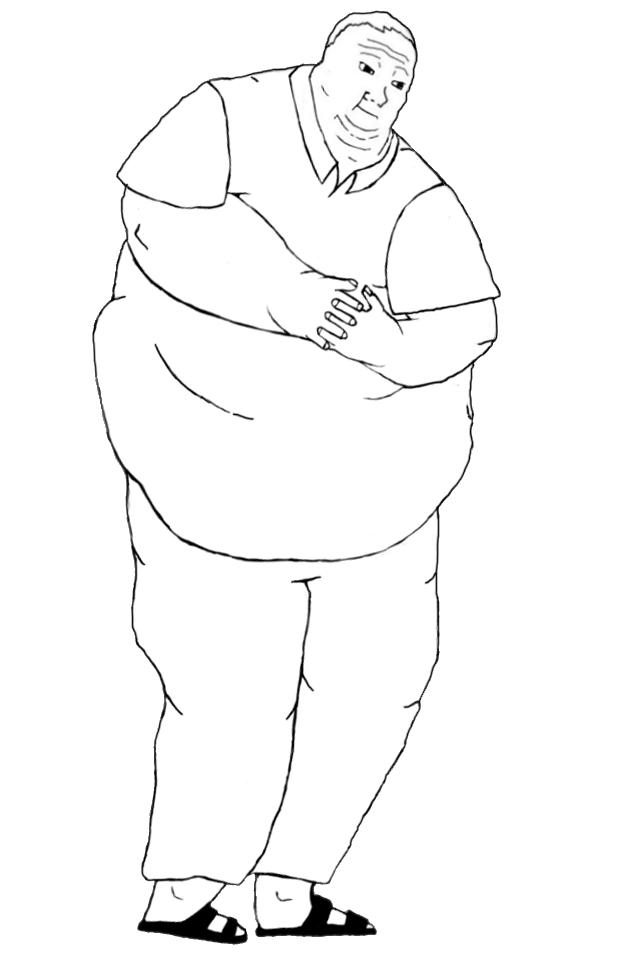
Label: 5_Blobjak